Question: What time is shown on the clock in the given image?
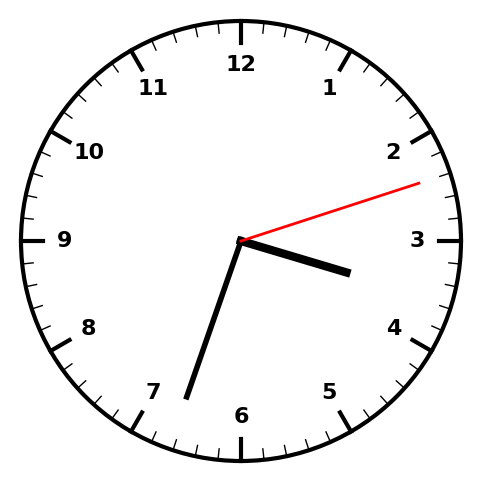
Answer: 03:33:12